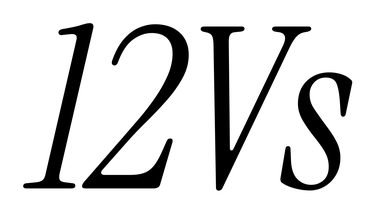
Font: InstrumentSerif-Italic